Question: I've been trying to add subcaption under the circuit drawing but could not succeed yet. I do not know how to add \subcaption or \subfloat. I only know how to do that with images but not with \circuitikz or \tabular
'''
\documentclass[10pt,letterpaper,twocolumn,aps,pra, superscriptaddress,longbibliography]{revtex4-2}
\usepackage{xcolor}
\usepackage{amsmath}
\usepackage{amssymb}
\usepackage{braket}
\usepackage{circuitikz}
\usepackage{tikz}
\usetikzlibrary{quantikz}
\usepackage[export]{adjustbox}
\usepackage{subcaption,graphicx}
\captionsetup{
subrefformat=parens
}
\begin{document}
\begin{figure}[h]
\centering
\begin{circuitikz}[american,baseline=(current bounding box.center) ]
\draw
(0,1) to <URL>
to <URL>
to <URL>;
\end{circuitikz}
\subcaptionbox{}[.4\linewidth][c]
\hfil
\subcaptionbox{}[.4\linewidth][c]{
\includegraphics[width=\linewidth]{Array-Falsecolour}}
\caption{The kinetic inductor a) A circuit diagram of an inductor. b) A fabricated JJ array with Manhattan-style.}
\label{array}
\end{figure}
\end{document}
'''

My expectation is to have the subcaption 'a' under the inductor element, not in the middle of the whole figure.
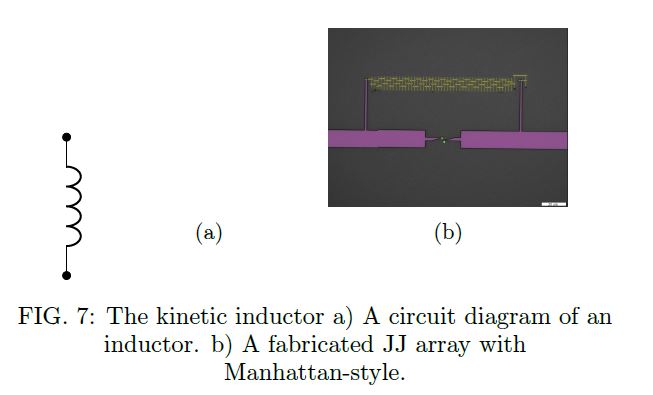
Answer: You can use the 'circuitikz' the same way you use '\includegraphics' inside the '\subcaptionbox':
'''
\documentclass[10pt,letterpaper,twocolumn,aps,pra, superscriptaddress,longbibliography]{revtex4-2}
\usepackage{xcolor}
\usepackage{amsmath}
\usepackage{amssymb}
\usepackage{braket}
\usepackage{circuitikz}
\usepackage{tikz}
\usetikzlibrary{quantikz}
\usepackage[export]{adjustbox}
\usepackage{subcaption,graphicx}
\captionsetup{
subrefformat=parens
}
\begin{document}
\begin{figure}[h]
\centering
\subcaptionbox{}[.4\linewidth][c]{%
\begin{circuitikz}[american,baseline=(current bounding box.center) ]
\draw
(0,1) to <URL>
to <URL>
to <URL>;
\end{circuitikz}%
}
\hfil
\subcaptionbox{}[.4\linewidth][c]{%
\includegraphics[width=\linewidth]{example-image-duck}%
}
\caption{The kinetic inductor a) A circuit diagram of an inductor. b) A fabricated JJ array with Manhattan-style.}
\label{array}
\end{figure}
\end{document}
'''
<URL>